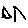
Label: triangle